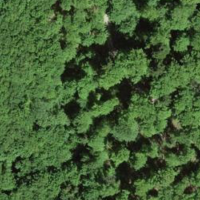
EUNIS habitat code: 41
Species observed at this site:
Allium ursinum